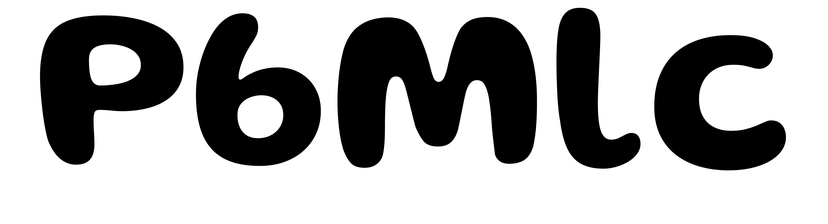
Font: Gluten_SemiBold